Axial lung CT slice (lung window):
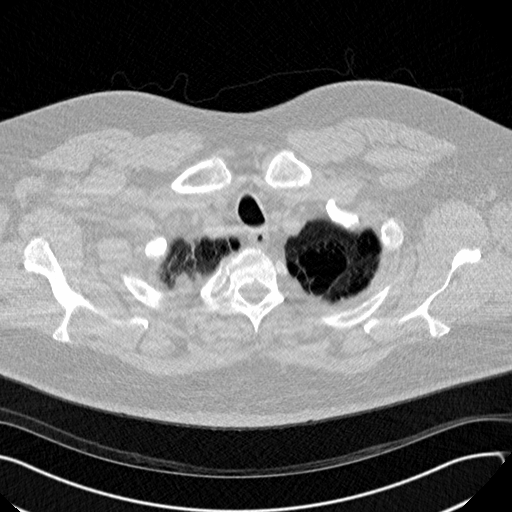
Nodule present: no